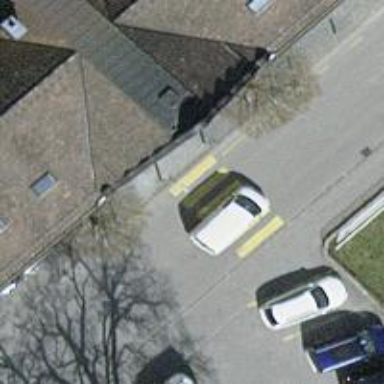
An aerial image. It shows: Marked zebra crossing on the road.